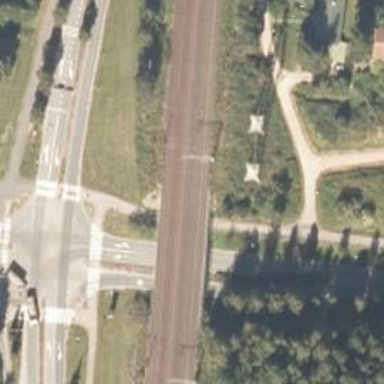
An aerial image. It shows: Bridge with continuous railway tracks that are electrified through contact line.